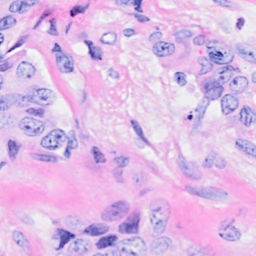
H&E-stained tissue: Breast